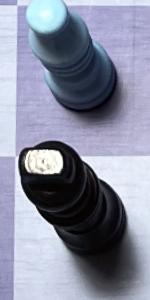
Label: King_Black